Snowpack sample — Snodgrass Mountain, Crested Butte, Colorado (2/4/25, 12:06 PM MST)
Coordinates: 38.923, -106.968
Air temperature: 35 °F
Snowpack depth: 80 cm
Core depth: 10 cm
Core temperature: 32 °F
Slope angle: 14°, slope face: 78°
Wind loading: low
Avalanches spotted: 0
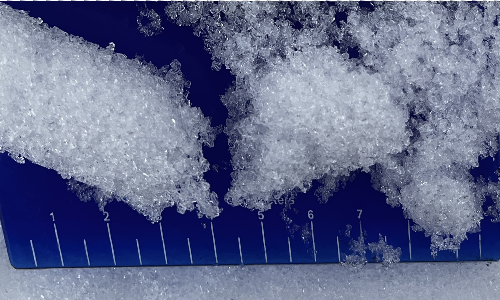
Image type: core
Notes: No avalanches nearby, unusually warm weather for the last month reported by residents, Collected 25 yards from treeline